Question:
I'm trying to write a script which allow users to reset password after providing email address and answering secret questions. The problem is my secret question script is not working as expected. When the user answer the secret questions it get posted to PHP script with the help of ajax and returns the responseText which should trigger ajax depending on returned response but this script here is always displaying else condition of ajax when the returned text meets some other conditions.... Any help will be very much appreciated. Thank you in advance for help..
These are the step for resetting pasword:
1. click on Forgot password
2. Ask user email address
3. Answer secret questions
4. Send reset link in email
5. After clicking on the link sent in email user will be directed to the password reset page where they can create new password.
Here is the code
'''
<?php
if(isset($_GET['e'])){
// CONNECT TO THE DATABASE
include_once("php_includes/connect_to_mysqli.php");
// GATHER THE POSTED EMAIL INTO LOCAL VARIABLES AND SANITIZE
$email = mysqli_real_escape_string($db_conx, $_GET['e']);
$sql = "SELECT * FROM useroptions WHERE email='$email' LIMIT 1";
$query = mysqli_query($db_conx, $sql);
$numrows = mysqli_num_rows($query);
while($row = mysqli_fetch_array($query, MYSQLI_ASSOC)){
$id = $row["id"];
$u = $row["username"];
$q1 = $row["question"];
$q2 = $row["question2"];
$a1 = $row["answer"];
$a2 = $row["answer2"];
}
if ($q1 == "" || $q2 == ""){
header ("location: messages.php?emsg=forget&u=".$u);
exit();
}
}
?>
<?php
// AJAX CALLS THIS CODE TO EXECUTE
if(isset($_POST["pa1"])){
include_once("php_includes/connect_to_mysqli.php");
$e = mysqli_real_escape_string($db_conx, $_POST['em']);
$pa1= $_POST['pa1'];
$pa2= $_POST['pa2'];
$sql = "SELECT * FROM useroptions WHERE email='$e' LIMIT 1";
$query = mysqli_query($db_conx, $sql);
$numrows = mysqli_num_rows($query);
while($row = mysqli_fetch_array($query, MYSQLI_ASSOC)){
$id = $row["id"];
$a1 = $row["answer"];
$a2 = $row["answer2"];
}
if ($pa1 == $a1 && $pa2 == $a2 && $e == $email ){
$sql = "SELECT id, username FROM user WHERE email='$e' AND activated='1' LIMIT 1";
$query = mysqli_query($db_conx, $sql);
$numrows = mysqli_num_rows($query);
if($numrows > 0){
while($row = mysqli_fetch_array($query, MYSQLI_ASSOC)){
$id = $row["id"];
$u = $row["username"];
}
$emailcut = substr($e, 0, 4);
$randNum = rand(10000,99999);
$tempPass = "$emailcut$randNum";
$hashTempPass = md5($tempPass);
$sql = "UPDATE useroptions SET temp_pass='$hashTempPass' WHERE username='$u' LIMIT 1";
$query = mysqli_query($db_conx, $sql);
$to = "$e";
$from = "auto_responder@yousite.com";
$headers ="From: $from
";
$headers .= "MIME-Version: 1.0
";
$headers .= "Content-type: text/html; charset=iso-8859-1
";
$subject ="yoursite Temporary Password";
$msg = '<h2>Hello '.$u.'</h2><p> Email with activation link</p>';
if(mail($to,$subject,$msg,$headers)) {
echo "success";
exit();
} else {
echo "email_send_failed";
exit();
}
}
} else {
echo "no_exist";
}
exit();
}
?>
<!DOCTYPE html>
<html>
<head>
<meta charset="UTF-8">
<title>Security Answer-</title>
<link rel="icon" href="favicon.ico" type="image/x-icon">
<link rel="stylesheet" href="css/styles.css">
<style type="text/css">
#securityform{
margin-top:24px;
}
#securityform > div {
margin-top: 12px;
}
#securityform > input {
width: 250px;
padding: 3px;
background: #F3F9DD;
}
#anssubmitbtn {
font-size:15px;
padding: 10px;
}
</style>
<script src="js/main.js"></script>
<script src="js/ajax.js"></script>
<script>
function emptyElement(x){
_(x).innerHTML = "";
}
function ajaxObj( meth, url ) {
var x = new XMLHttpRequest();
x.open( meth, url, true );
x.setRequestHeader("Content-type", "application/x-www-form-urlencoded");
return x;
}
function ajaxReturn(x){
if(x.readyState == 4 && x.status == 200){
return true;
}
}
function forgotpasscon(){
var em = _("email").value;
var pa1 = _("ans1").value;
var pa2 = _("ans2").value;
if(em == "" || pa1 == "" || pa2 == ""){
_("status").innerHTML = "Answer all security questions";
} else {
_("anssubmitbtn").style.display = "none";
_("status").innerHTML = 'please wait ...';
var ajax = ajaxObj("POST", "testconfirm.php");
ajax.onreadystatechange = function() {
if(ajaxReturn(ajax) == true) {
var response = ajax.responseText;
if(ajax.responseText == "success"){
_("securityform").innerHTML = '<h3>Step 2. Check your email inbox in a few minutes</h3><p>You can close this window or tab if you like.</p>';
} else if(ajax.responseText == "no_exist"){
_("status").innerHTML = "Sorry wrong answers";
} else if(ajax.responseText == "email_send_failed"){
_("status").innerHTML = "Mail function failed to execute";
} else {
_("status").innerHTML = "An unknown error occurred"+ajax.responseText;
_("anssubmitbtn").style.display = "block";
}
}
}
ajax.send("em="+em+"&pa1="+pa1+"&pa2="+pa2);
}
}
</script>
</head>
<body>
<?php include_once("template_pageTop.php"); ?>
<div id="pageMiddle">
<h3>Step : 2</h3>
<h4>Please answer the following security questions!!</h4>
<form id="securityform" onsubmit="return false;">
<div>Question 1:</div>
<p><?php echo $q1; ?></p>
<input name="ans1" id="ans1" type="text" onfocus="_('status').innerHTML='';" maxlength="100">
<br/><br/>
<div>Question 2:</div>
<p><?php echo $q2; ?></p>
<input name="ans2" id="ans2" type="text" onfocus="_('status').innerHTML='';" maxlength="100">
<br /><br />
<input name="email" id="email" type="hidden" value="<?php echo $email; ?>" />
<button id="anssubmitbtn" onclick="forgotpasscon()">Submit</button>
<p id="status"></p>
</form>
</div>
<?php include_once("template_pageBottom.php"); ?>
</body>
</html>
'''
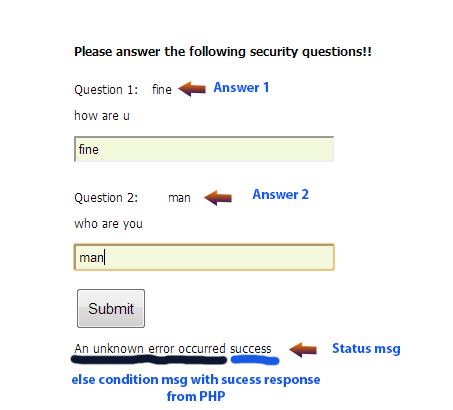
Answer: Upon troubleshooting, it was determined that the response string needed to be trimmed:
'''
ajax.onreadystatechange = function (evt) {
if (ajaxReturn(ajax) == true) {
var response = ajax.responseText.trim();
//your if conditions here
}
};
'''